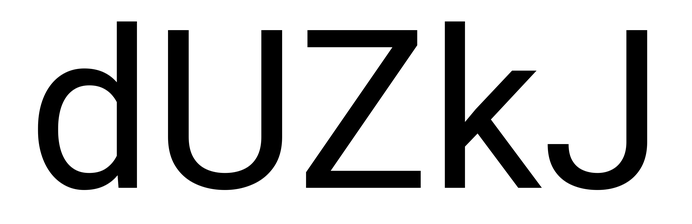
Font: Roboto_Regular